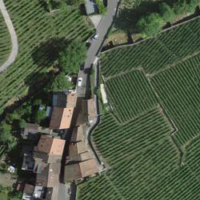
EUNIS habitat code: 52
Species observed at this site:
Antirrhinum majus
Cinclus cinclus
Equisetum telmateia